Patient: sex M, age 68
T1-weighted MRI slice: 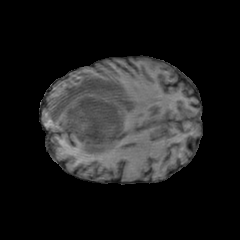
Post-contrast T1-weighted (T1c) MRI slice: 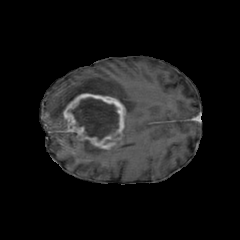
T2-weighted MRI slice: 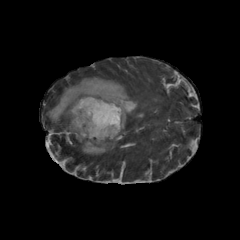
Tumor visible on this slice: yes
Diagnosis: Glioblastoma, IDH-wildtype
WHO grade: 4